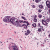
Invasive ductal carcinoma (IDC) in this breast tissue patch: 0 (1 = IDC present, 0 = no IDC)